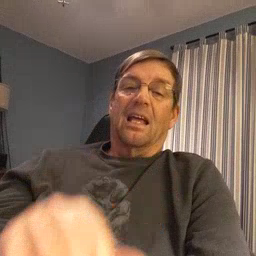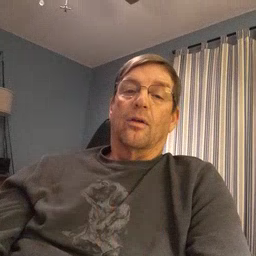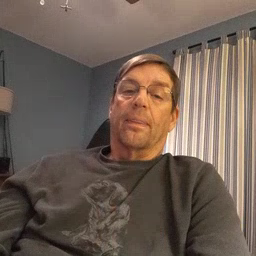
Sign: stay